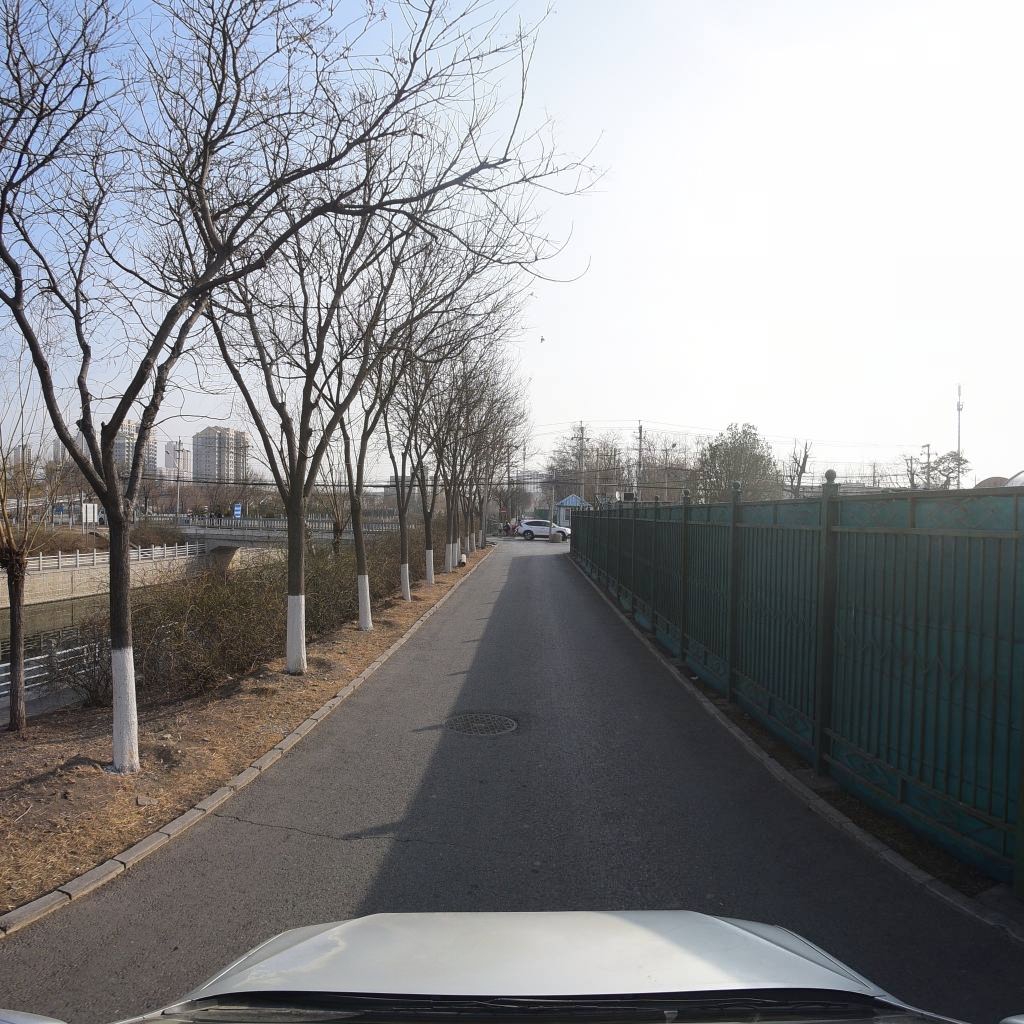
Region: Fengtai
Road damage annotations: transverse crack, manhole cover